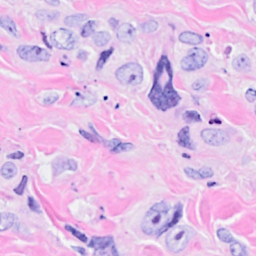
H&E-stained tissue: Breast